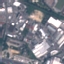
Land use / land cover class: Industrial